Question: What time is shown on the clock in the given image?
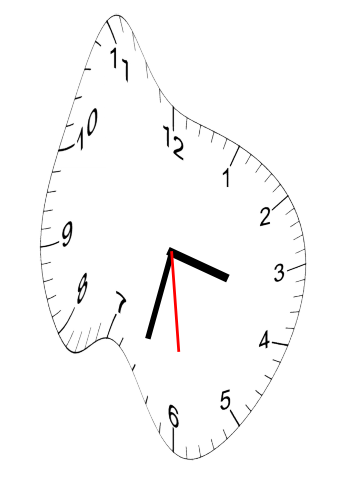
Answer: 03:32:29